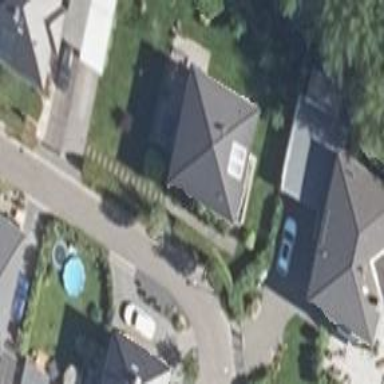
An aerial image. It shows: Grey house with pyramidal roof.